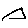
Label: triangle